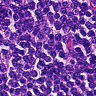
Metastatic tissue present: no